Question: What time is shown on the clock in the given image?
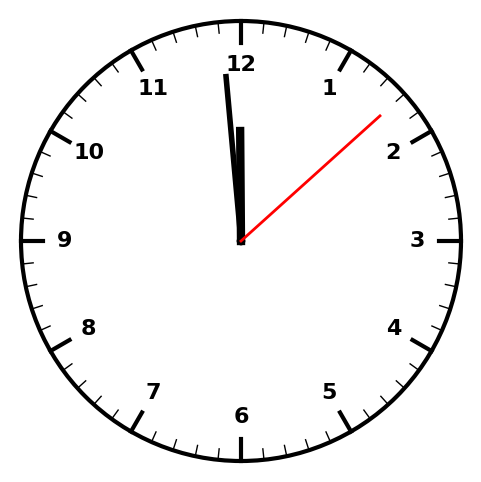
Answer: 11:59:08